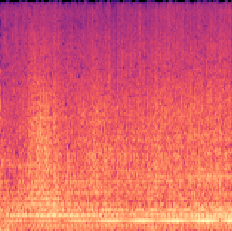
Sound class: Helicopter